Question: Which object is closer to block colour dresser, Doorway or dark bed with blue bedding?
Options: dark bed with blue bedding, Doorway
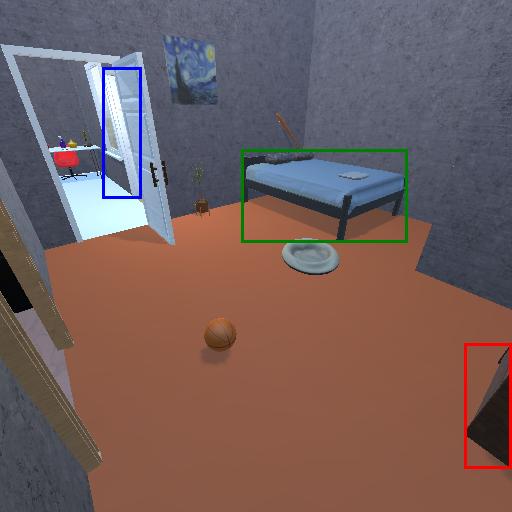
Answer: dark bed with blue bedding